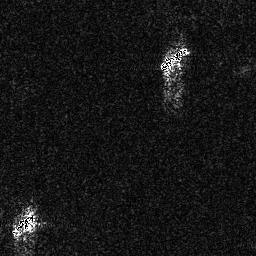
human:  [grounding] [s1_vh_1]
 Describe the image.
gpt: In the satellite image, there is  <ref>1 medium ship </ref> <box>[[3, 82, 14, 92, 0]]</box> located at bottom left,  <ref>1 medium ship </ref> <box>[[62, 17, 73, 28, 0]]</box> located at top.